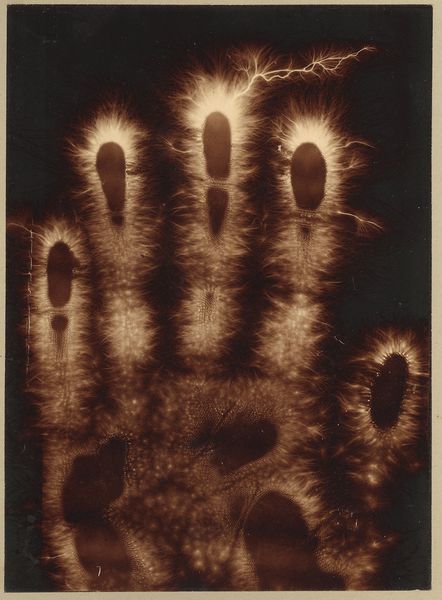
Titel: Elektrographie einer Hand
Künstler: Hermann Schnauss
Standort: Wien
Institution: Albertina, Wien
Schlagwörter: dunkel, gemälde, hand, braun, daumen, finger, hell, licht, schwarz, mensch, bild, fünf, fläche, linien, strom, zeigefinger, umriss, foto, fotografie, knochen, blitze, strahlen, kontur, form, gefahr, kopie, negativ, skelett, blitz, leuchtend, kitsch, abzug, abdruck, elektrisch, aufnahme, glieder, ringfinger, experiment, aura, elektrizität, röntgen, energie, handfläche, mittelfinger, scan, lichtblitze, röntgenaufnahme, automatisch, röntgenbild, knistern, fingerkuppen, kopierer, lebenslinie, handteller, magnetismus, biltz, xerographie, kirlian, fünf finger, fotomanipulation